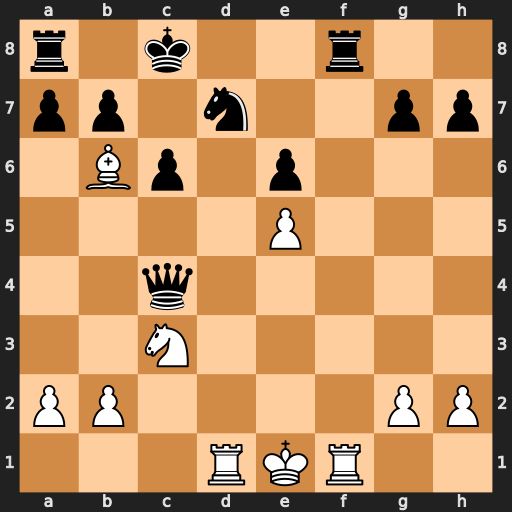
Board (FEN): r1k2r2/pp1n2pp/1Bp1p3/4P3/2q5/2N5/PP4PP/3RKR2
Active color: w
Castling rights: -
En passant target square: -
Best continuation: Rxf8+ Nxf8 Rd8#